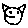
Label: cat